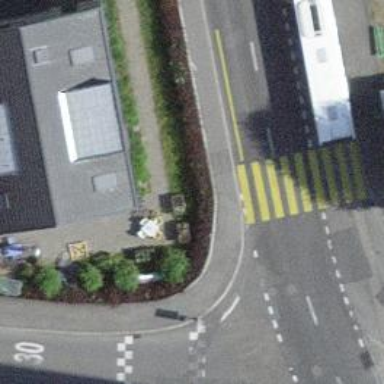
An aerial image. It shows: Kerb serving as barrier.